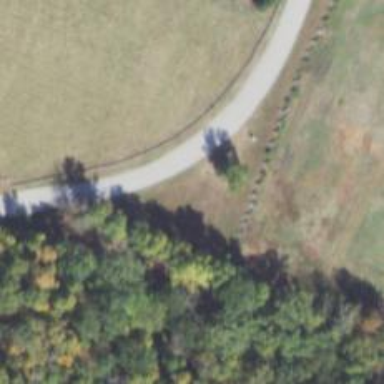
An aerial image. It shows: Memorial site with historic significance.